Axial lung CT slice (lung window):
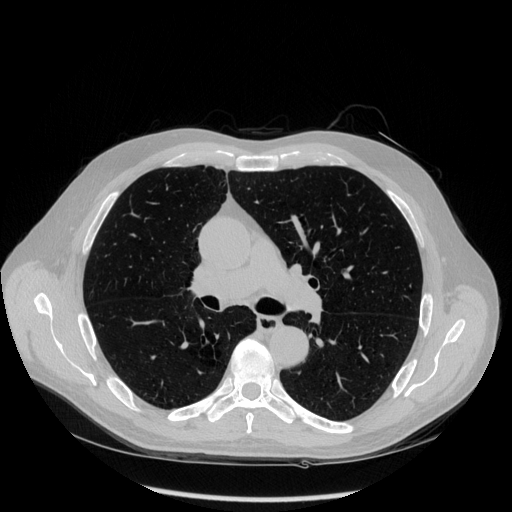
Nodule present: no